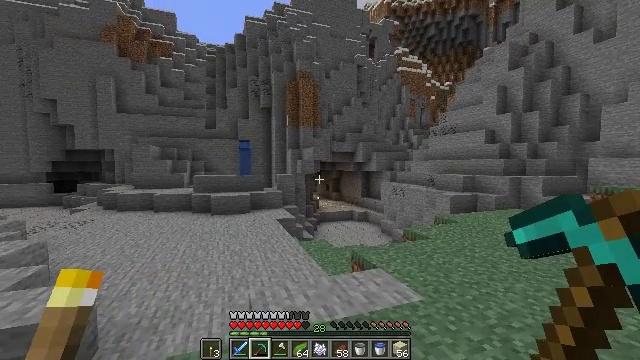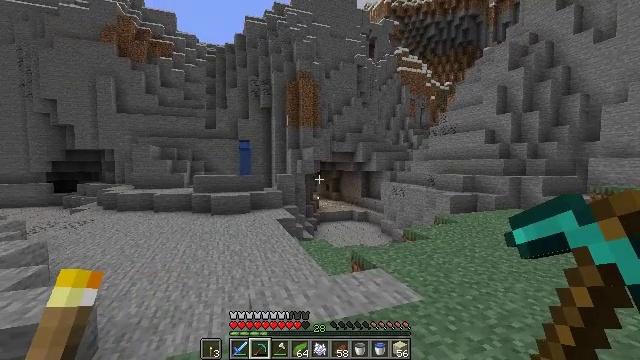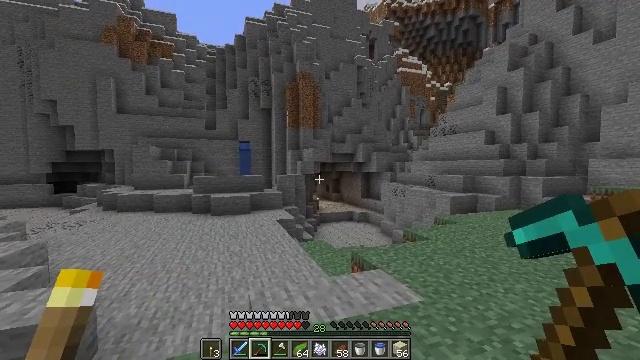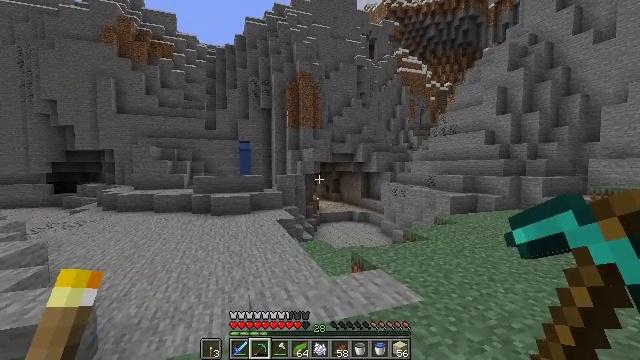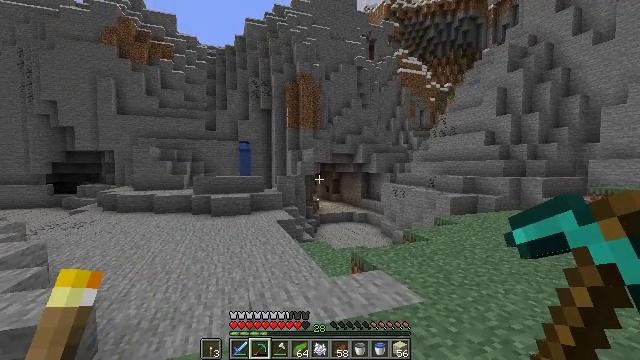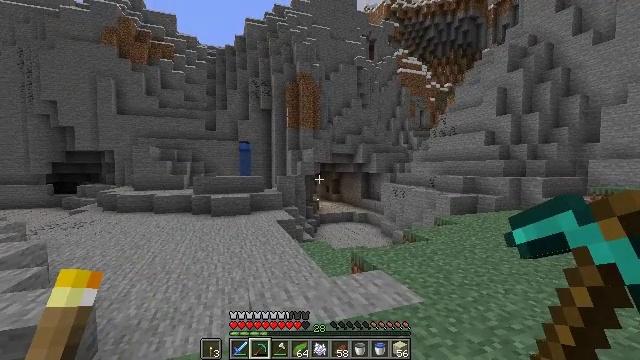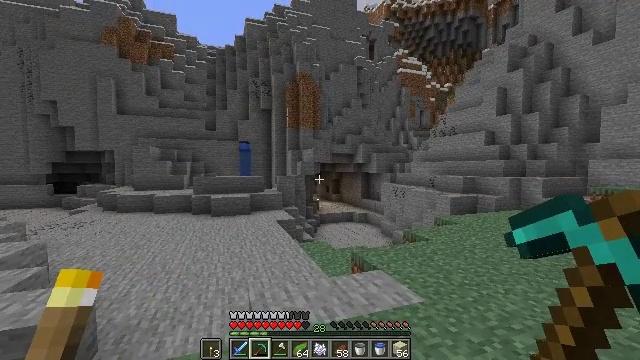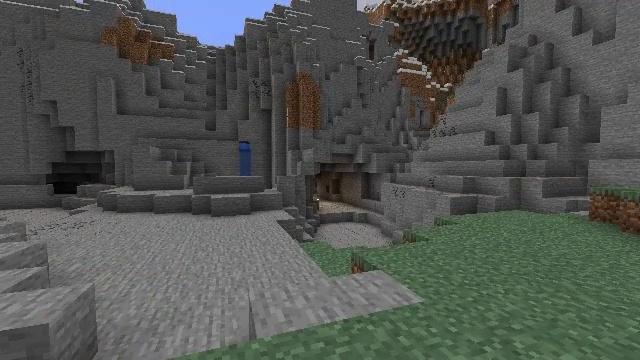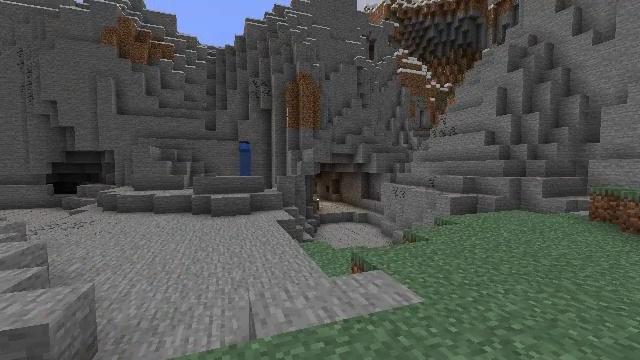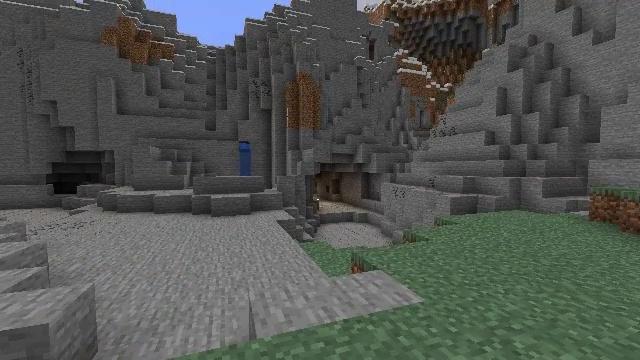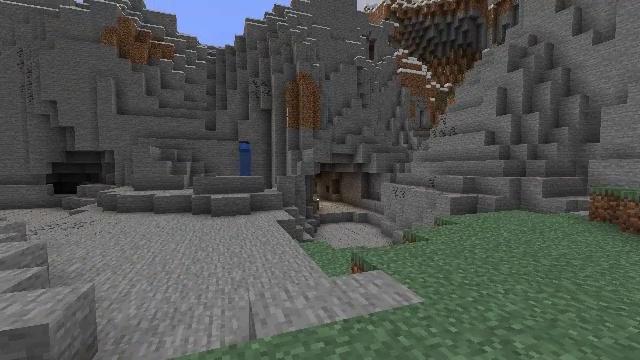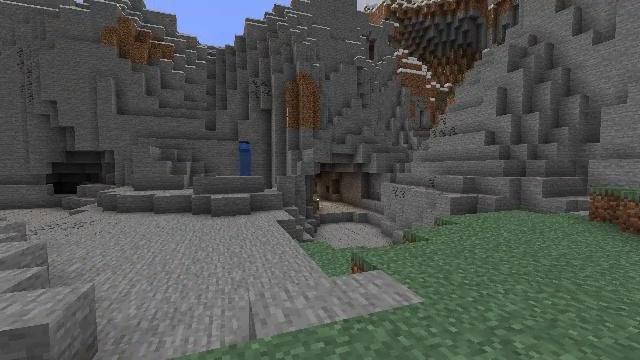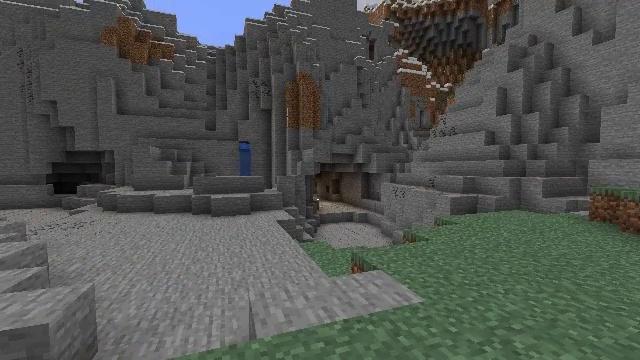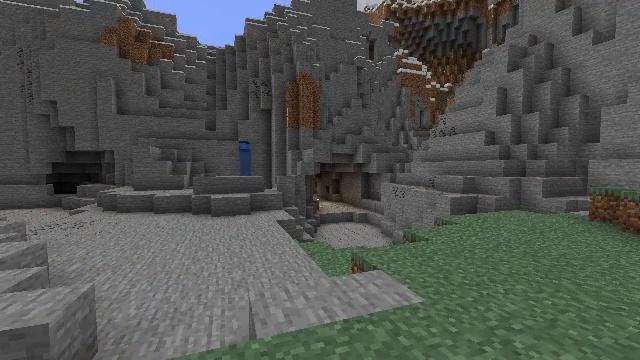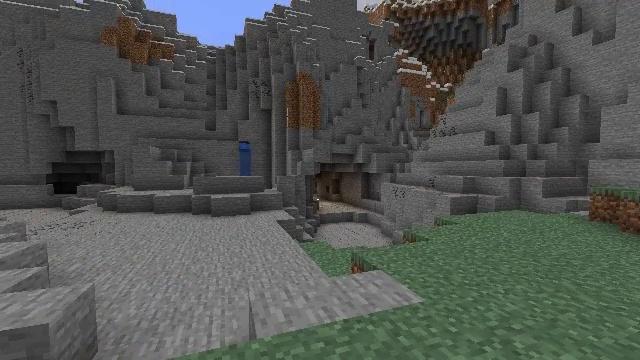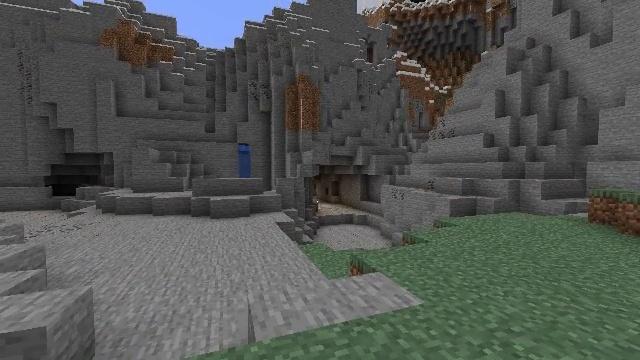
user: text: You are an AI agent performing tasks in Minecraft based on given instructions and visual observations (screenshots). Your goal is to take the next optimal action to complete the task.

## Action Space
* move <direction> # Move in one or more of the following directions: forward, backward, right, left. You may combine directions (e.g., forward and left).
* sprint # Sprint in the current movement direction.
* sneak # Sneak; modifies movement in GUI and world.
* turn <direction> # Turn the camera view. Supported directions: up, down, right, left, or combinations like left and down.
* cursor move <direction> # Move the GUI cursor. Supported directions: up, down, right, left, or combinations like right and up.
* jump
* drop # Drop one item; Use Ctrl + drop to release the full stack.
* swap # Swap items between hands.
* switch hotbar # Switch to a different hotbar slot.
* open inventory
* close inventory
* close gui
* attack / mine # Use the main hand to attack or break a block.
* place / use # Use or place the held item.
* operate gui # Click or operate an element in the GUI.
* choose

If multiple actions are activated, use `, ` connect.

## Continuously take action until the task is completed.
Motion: motion action
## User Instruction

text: Drop a diamond pickaxe.
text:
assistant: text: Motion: no_op
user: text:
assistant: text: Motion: no_op
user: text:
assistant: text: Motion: no_op
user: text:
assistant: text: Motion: no_op
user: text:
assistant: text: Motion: no_op
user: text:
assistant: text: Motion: no_op
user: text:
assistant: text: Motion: no_op
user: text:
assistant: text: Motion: no_op
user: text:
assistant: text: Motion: no_op
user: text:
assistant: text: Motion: no_op
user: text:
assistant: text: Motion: no_op
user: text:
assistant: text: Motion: no_op
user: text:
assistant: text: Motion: no_op
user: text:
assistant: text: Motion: no_op
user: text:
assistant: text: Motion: no_op
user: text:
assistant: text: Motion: no_op
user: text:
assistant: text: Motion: no_op
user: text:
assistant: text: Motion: no_op
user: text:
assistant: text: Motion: no_op
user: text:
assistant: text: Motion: no_op
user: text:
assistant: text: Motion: turn up
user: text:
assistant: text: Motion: turn up
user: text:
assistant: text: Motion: no_op
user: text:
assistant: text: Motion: no_op
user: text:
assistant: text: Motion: no_op
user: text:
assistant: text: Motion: no_op
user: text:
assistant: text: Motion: no_op
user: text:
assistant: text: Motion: no_op
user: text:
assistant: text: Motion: no_op
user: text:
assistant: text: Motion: no_op